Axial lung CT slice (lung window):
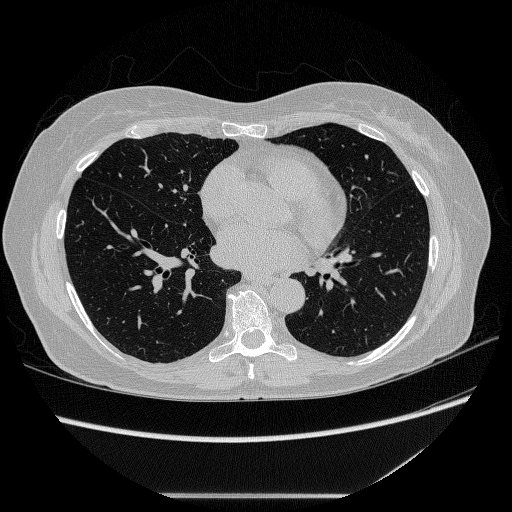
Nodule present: no